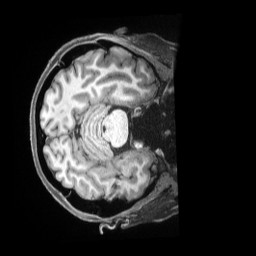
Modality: T1w
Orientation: axial
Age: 52
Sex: female
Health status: ill
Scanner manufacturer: siemens
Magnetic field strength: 3 T
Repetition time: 2.5 s
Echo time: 0.00181 s